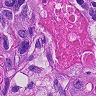
Metastatic tissue present: yes